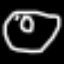
Label: donut